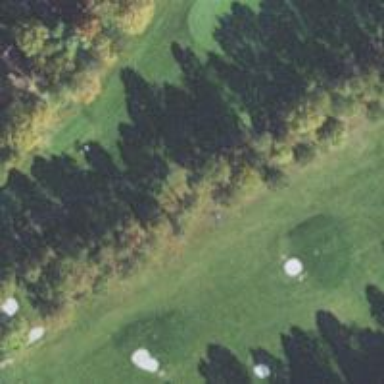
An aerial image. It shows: Service road used as golf cart path.